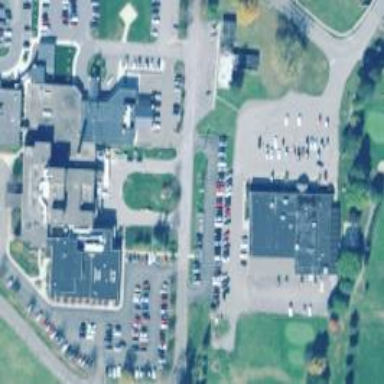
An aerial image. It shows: Hospital building.